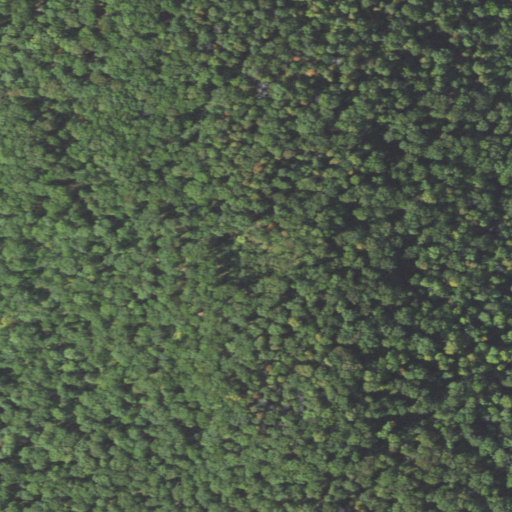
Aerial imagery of mountain in Pennsylvania named Prospect Hill containing only deciduous forest